【题型】解答题　【知识点】解析几何　【难度】hard
如图，设直线$l_1: x = 0$，$l_2: 3x - 4y = 0$。点$A$的坐标为$(1,a)\left(a > \frac{3}{4}\right)$。过点$A$的直线$l$的斜率为$k$，且与$l_1$，$l_2$分别交于点$M$，$N$（$M$，$N$的纵坐标均为正数）。

(1) 设$a = 1$，求$\triangle MON$面积的最小值；

(2) 是否存在实数$a$，使得$\frac{1}{|OM|} + \frac{1}{|ON|}$的值与$k$无关？若存在，求出所有这样的实数$a$；若不存在，说明理由。
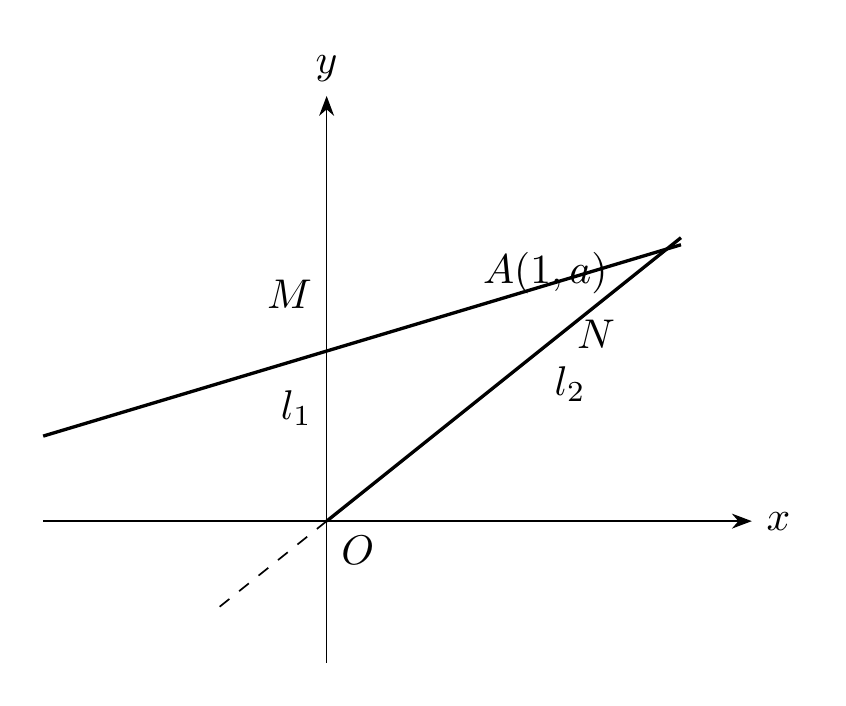
【解答】
\vspace{1em}

\textbf{【答案】}
(1) $\frac{1}{2}$；(2) 存在：$a = 2$。

\vspace{1em}

\textbf{【分析】}
(1) 利用直线的点斜式方程直线$l$的方程，再利用两条直线的交点坐标得$M(0,\ a-k)$和$N\left(\frac{4k-4a}{4k-3},\frac{3k-3a}{4k-3}\right)$，再结合题目条件得$k < \frac{3}{4}$，当$a=1$时，得直线$OA$的方程为$x-y=0$，$M(0,1-k)$和$N\left(\frac{4k-4}{4k-3},\frac{3k-3}{4k-3}\right)$，以及$|OA|=\sqrt{2}$，再利用点到直线的距离公式得点$M$和$N$到直线$OA$的距离，从而得$\triangle MON$面积$S=\frac{2(1-k)^2}{3-4k}$，令$t=3-4k$，则$t > 0$，从而得$S=\frac{1}{8}\left(t+\frac{1}{t}+2\right)$，再利用基本不等式求最值，计算得结论；

(2) 利用(1)的结论，结合两点间的距离公式得$|OM|=a-k$和$|ON|=\frac{5(a-k)}{3-4k}$，计算$\frac{1}{|OM|}+\frac{1}{|ON|}=\frac{4(2-k)}{5(a-k)}$，由$2-k > 0$得结论。

\vspace{1em}

\textbf{【解析】}
(1) 因为直线$l$过点$A(1,a)\left(a > \frac{3}{4}\right)$，且斜率为$k$，
所以直线$l$的方程为$y = k(x-1) + a$。

因为直线$l$与$l_1$，$l_2$分别交于点$M$，$N$，所以$k \neq \frac{3}{4}$，
因此由
\[
\begin{cases}
x = 0 \\
y = k(x-1) + a
\end{cases}
\]
得
\[
\begin{cases}
x = 0 \\
y = a - k
\end{cases}
\]
，即$M(0,\ a-k)$，

由
\[
\begin{cases}
3x - 4y = 0 \\
y = k(x-1) + a
\end{cases}
\]
得
\[
\begin{cases}
x = \frac{4k - 4a}{4k - 3} \\
y = \frac{3k - 3a}{4k - 3}
\end{cases}
\]
，即$N\left(\frac{4k - 4a}{4k - 3},\frac{3k - 3a}{4k - 3}\right)$。

又因为$M$，$N$的纵坐标均为正数，
所以
\[
\begin{cases}
a - k > 0 \\
\frac{3k - 3a}{4k - 3} > 0
\end{cases}
\]
，即
\[
\begin{cases}
a - k > 0 \\
4k - 3 < 0
\end{cases}
\]
，
而$a > \frac{3}{4}$，因此$k < \frac{3}{4}$。

又因为当$a = 1$时，直线$OA$的方程为$x - y = 0$，
$M(0,1-k)$，$N\left(\frac{4k - 4}{4k - 3},\frac{3k - 3}{4k - 3}\right)$，且$|OA| = \sqrt{2}$，

所以点$M$到直线$OA$的距离为$\frac{|k - 1|}{\sqrt{2}} = \frac{\sqrt{2}(1 - k)}{2}$，

点$N$到直线$OA$的距离为$\frac{\left|\frac{4k - 4}{4k - 3} - \frac{3k - 3}{4k - 3}\right|}{\sqrt{2}} = \frac{\sqrt{2}|k - 1|}{2|4k - 3|} = \frac{\sqrt{2}(1 - k)}{2(3 - 4k)}$，

因此$\triangle MON$面积
\[
S = \frac{1}{2} \times \sqrt{2} \times \left(\frac{\sqrt{2}(1 - k)}{2} + \frac{\sqrt{2}(1 - k)}{2(3 - 4k)}\right) = \frac{2(1 - k)^2}{3 - 4k}.
\]

令$t = 3 - 4k$，则$t > 0$且$k = \frac{3 - t}{4}$，

因此
\[
S = \frac{2\left(1 - \frac{3 - t}{4}\right)^2}{t} = \frac{(1 + t)^2}{8t} = \frac{1}{8}\left(t + \frac{1}{t} + 2\right) \ge \frac{1}{8}\left(2\sqrt{t \cdot \frac{1}{t}} + 2\right) = \frac{1}{2},
\]
当且仅当$t = \frac{1}{t}$，即$t = 1$时，等号成立，

所以$S$的最小值为$\frac{1}{2}$，即$\triangle MON$面积的最小值为$\frac{1}{2}$。

---

(2) 存在实数$a = 2$，使得$\frac{1}{|OM|} + \frac{1}{|ON|}$的值与$k$无关。

由(1)知：$M(0,\ a-k)$，$N\left(\frac{4k - 4a}{4k - 3},\frac{3k - 3a}{4k - 3}\right)$，且
\[
\begin{cases}
a - k > 0 \\
4k - 3 < 0
\end{cases}
\]
，

因此$|OM| = a - k$，$|ON| = \frac{5(a - k)}{3 - 4k}$，

所以
\[
\frac{1}{|OM|} + \frac{1}{|ON|} = \frac{1}{a - k} + \frac{3 - 4k}{5(a - k)} = \frac{4(2 - k)}{5(a - k)}.
\]

又因为$2 - k > 0$，所以当$a = 2$时，$\frac{1}{|OM|} + \frac{1}{|ON|}$为定值$\frac{4}{5}$，

因此存在实数$a = 2$，使得$\frac{1}{|OM|} + \frac{1}{|ON|}$的值与$k$无关。